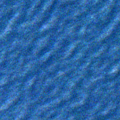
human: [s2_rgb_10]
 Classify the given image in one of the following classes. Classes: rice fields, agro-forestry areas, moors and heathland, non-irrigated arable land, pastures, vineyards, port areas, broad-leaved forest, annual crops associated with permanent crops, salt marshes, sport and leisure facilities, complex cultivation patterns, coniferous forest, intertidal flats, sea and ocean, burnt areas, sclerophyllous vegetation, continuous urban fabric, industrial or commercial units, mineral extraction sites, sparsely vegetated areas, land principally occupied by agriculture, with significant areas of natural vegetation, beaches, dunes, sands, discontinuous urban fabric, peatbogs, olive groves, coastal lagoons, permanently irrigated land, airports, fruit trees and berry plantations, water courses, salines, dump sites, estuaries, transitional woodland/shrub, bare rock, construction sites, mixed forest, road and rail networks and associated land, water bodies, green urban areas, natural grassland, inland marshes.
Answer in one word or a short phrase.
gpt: sea and ocean